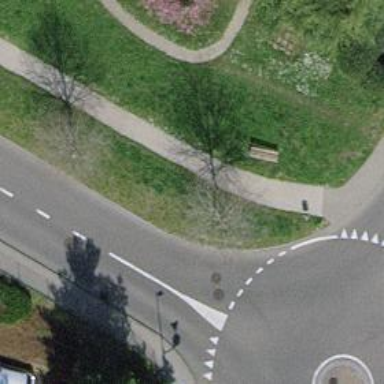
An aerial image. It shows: Asphalt sidewalk along the footway.